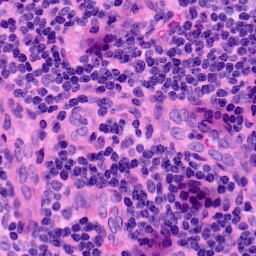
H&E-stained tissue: LymphNode